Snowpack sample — Snodgrass Mountain, Crested Butte, Colorado (2/4/25, 12:06 PM MST)
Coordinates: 38.923, -106.968
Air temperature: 35 °F
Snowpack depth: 80 cm
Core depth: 20 cm
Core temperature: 33.8 °F
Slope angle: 14°, slope face: 78°
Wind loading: low
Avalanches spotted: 0
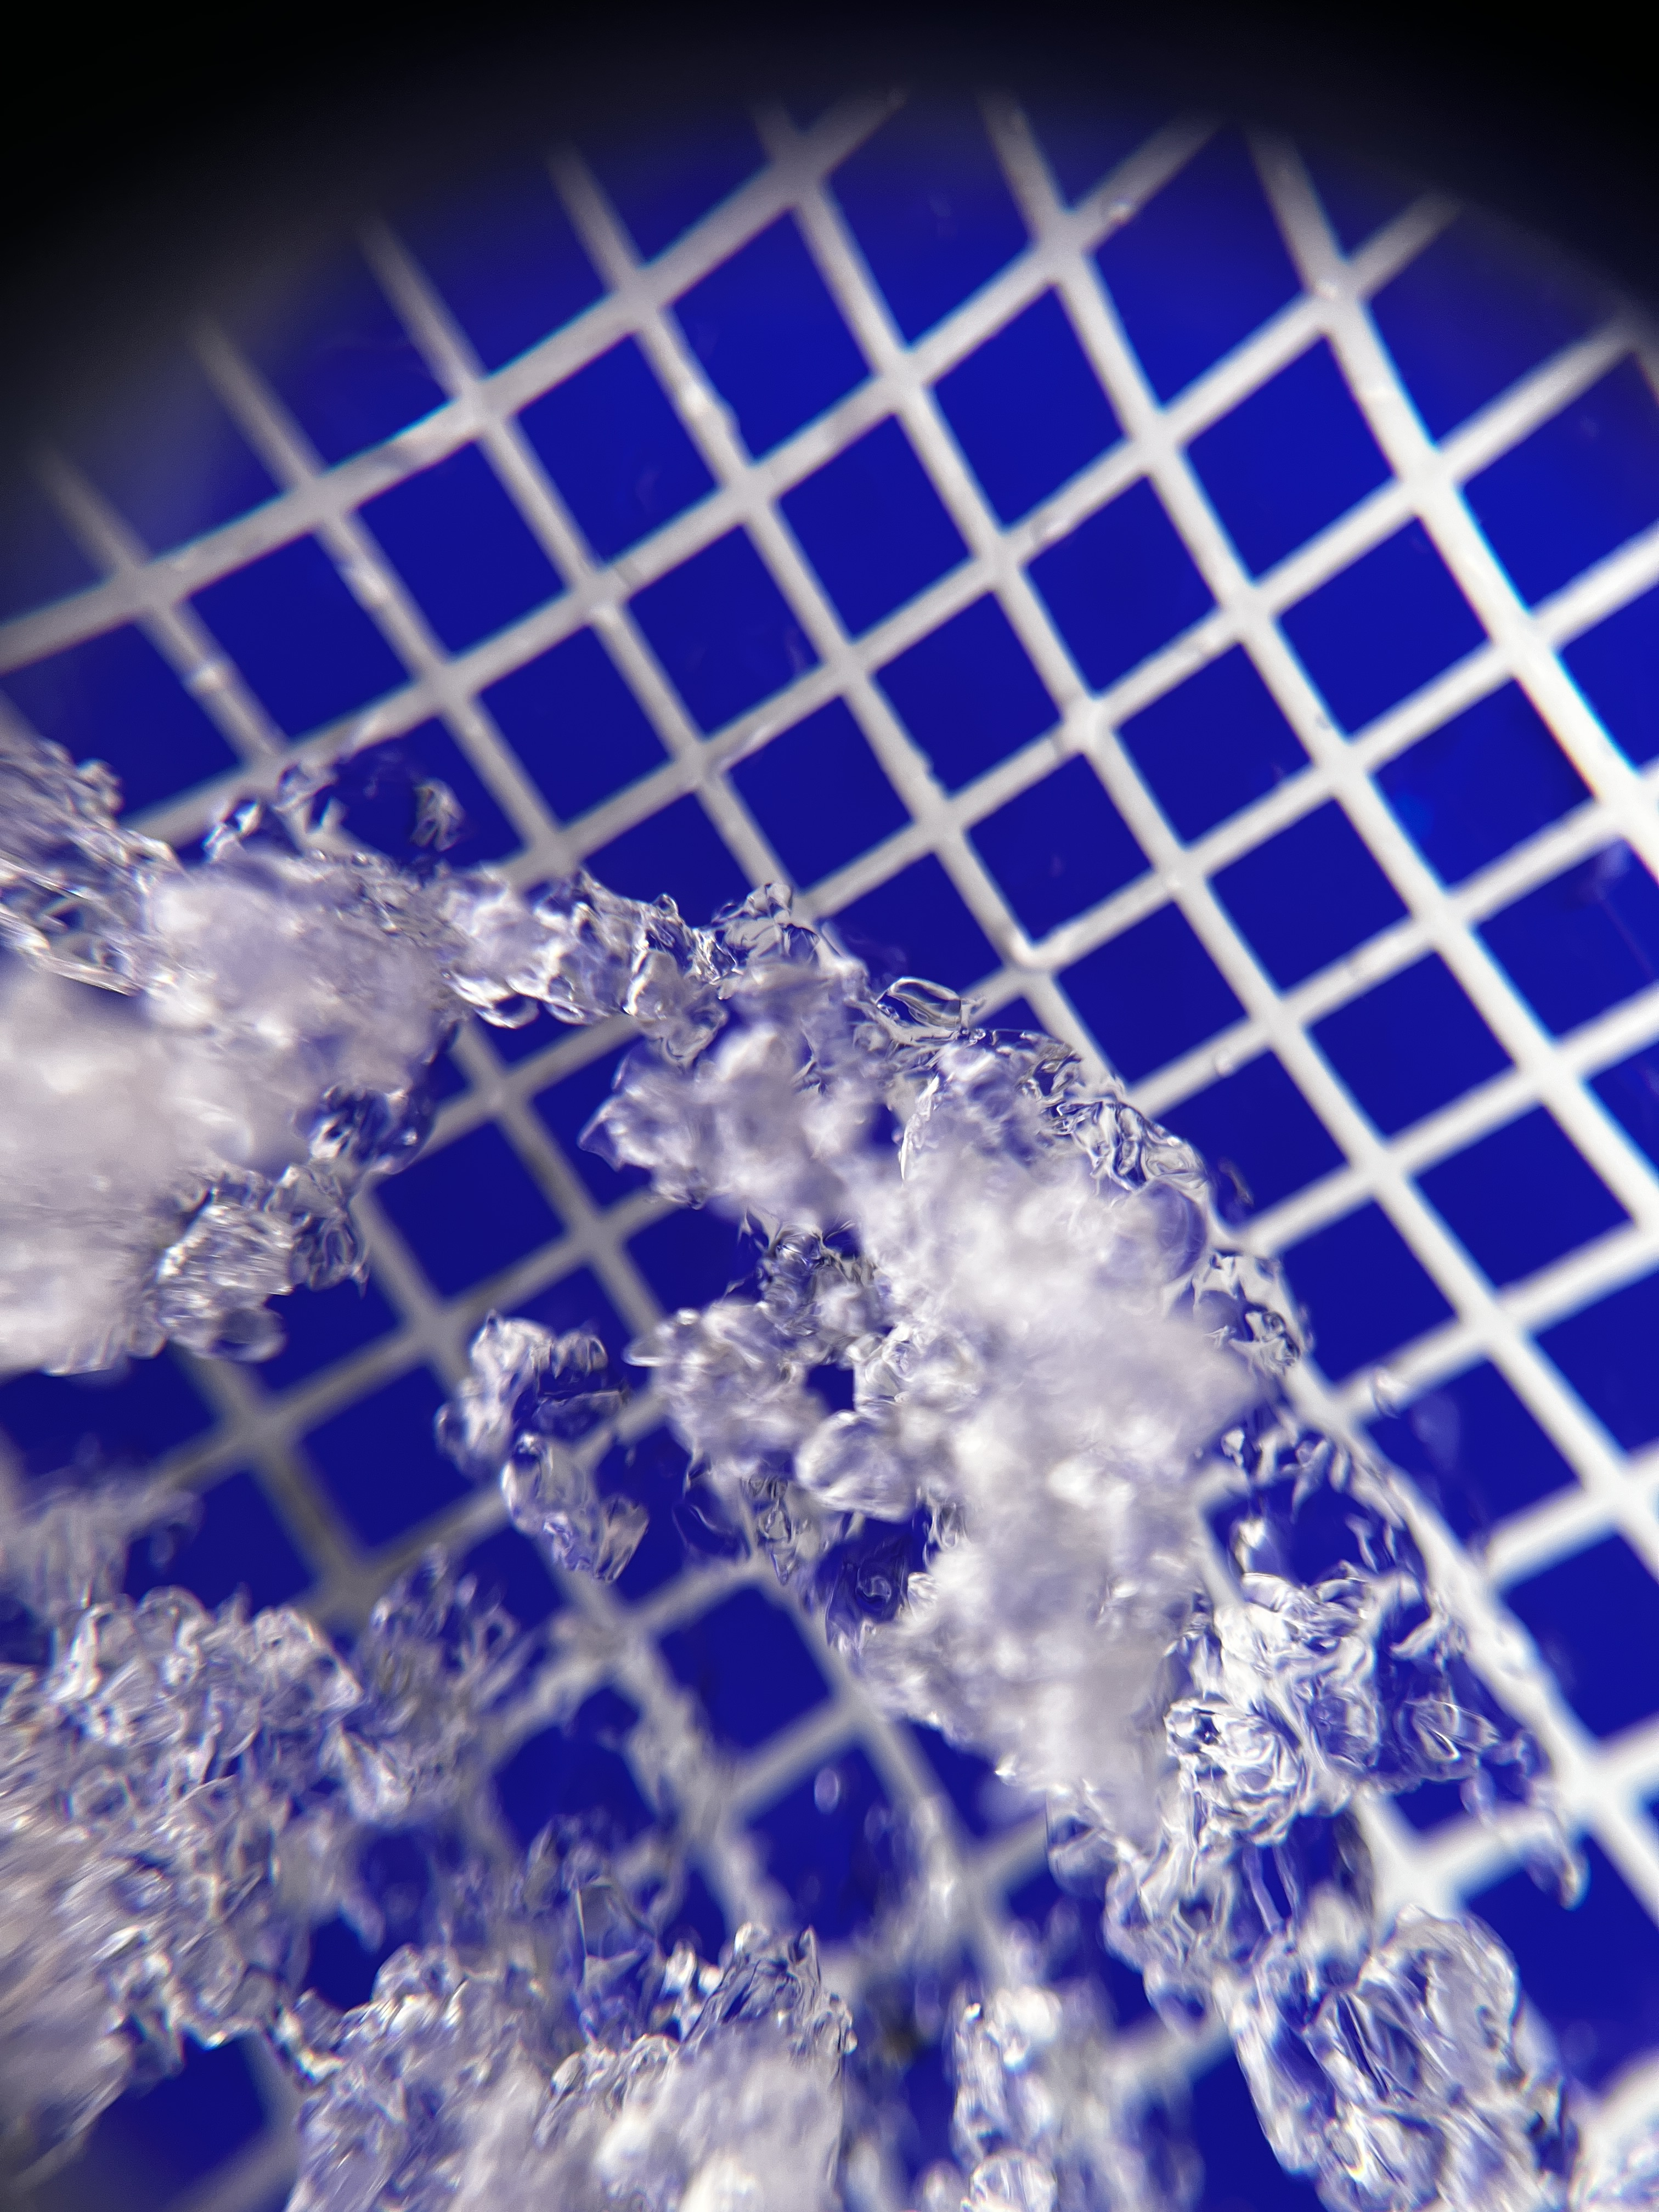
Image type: magnified_profile
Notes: No avalanches nearby, unusually warm weather for the last month reported by residents, Collected 25 yards from treeline